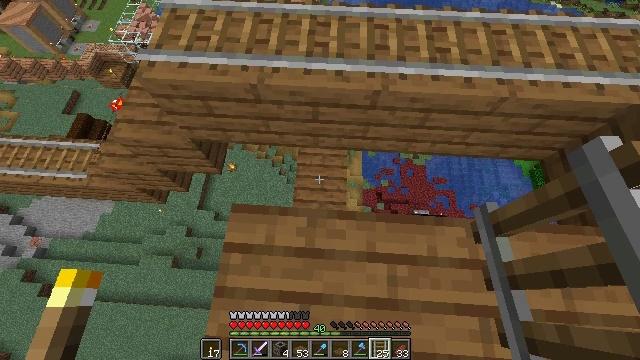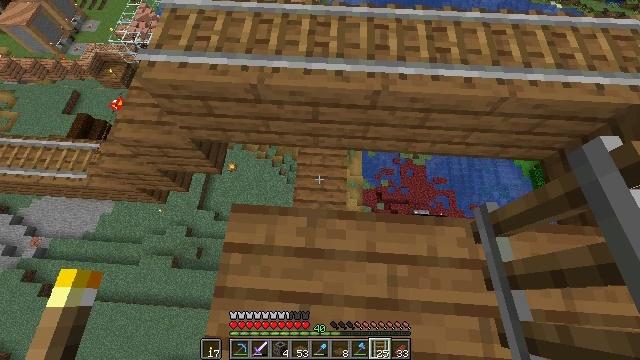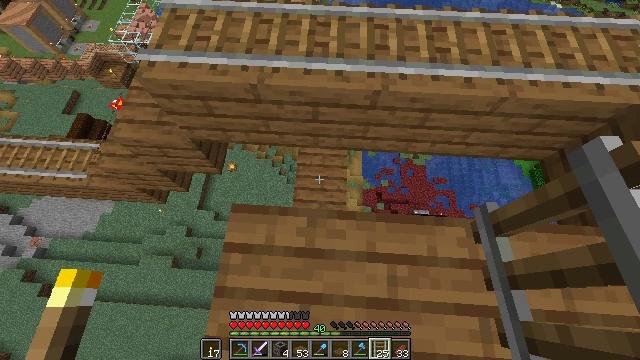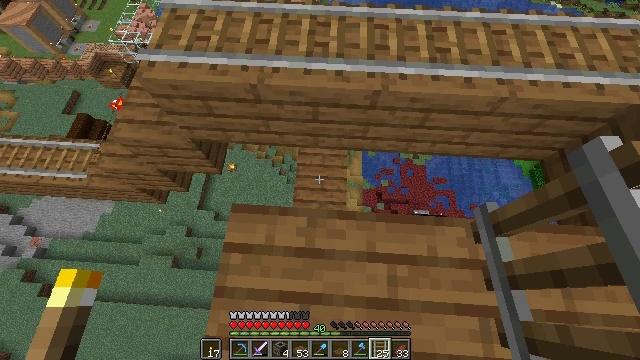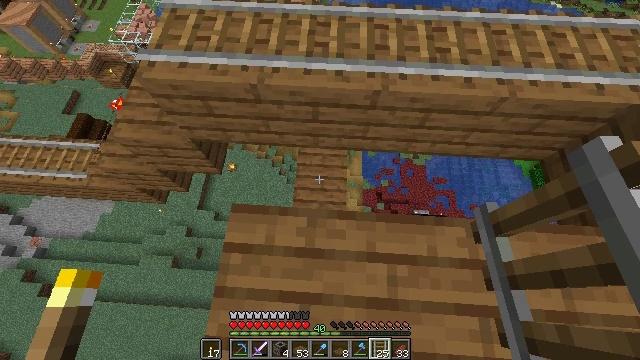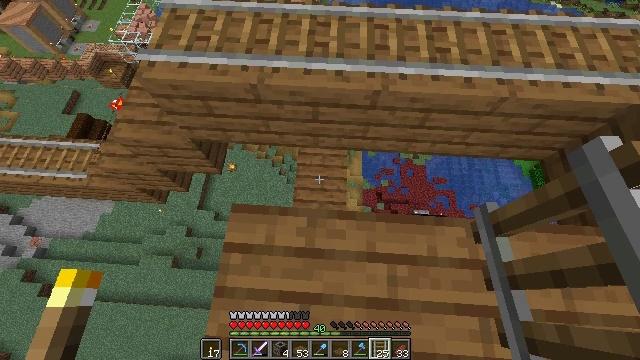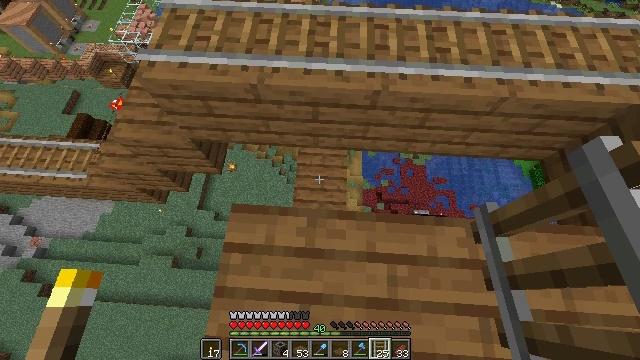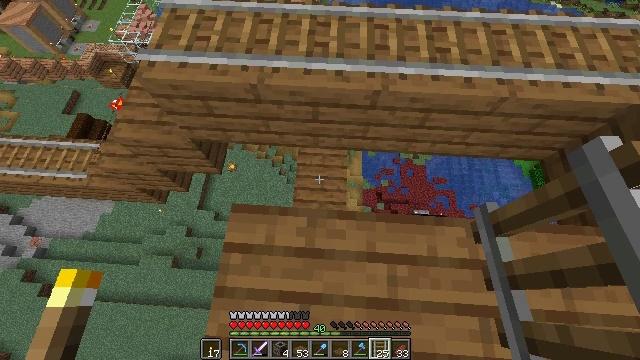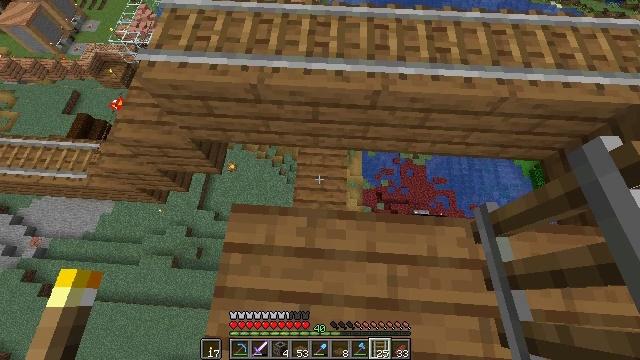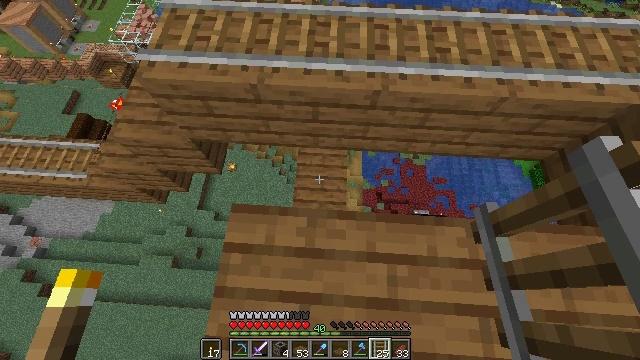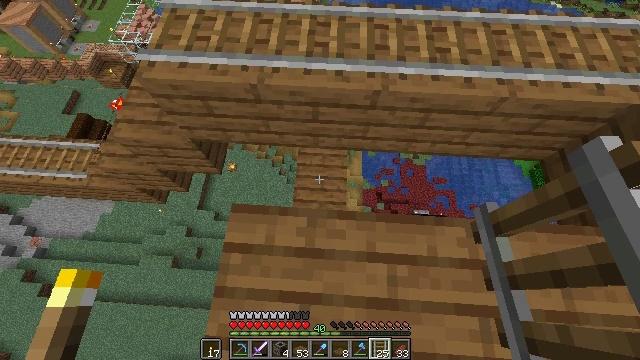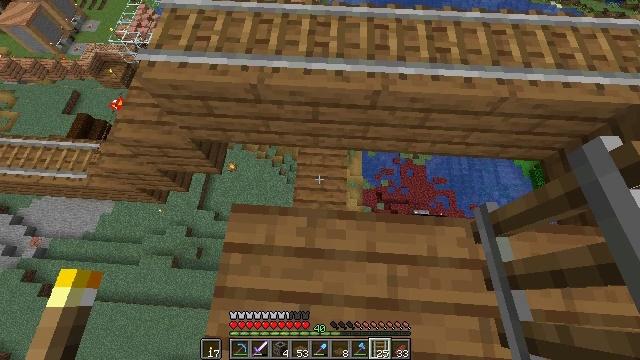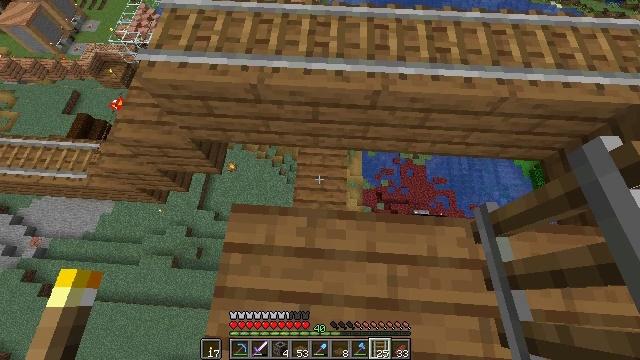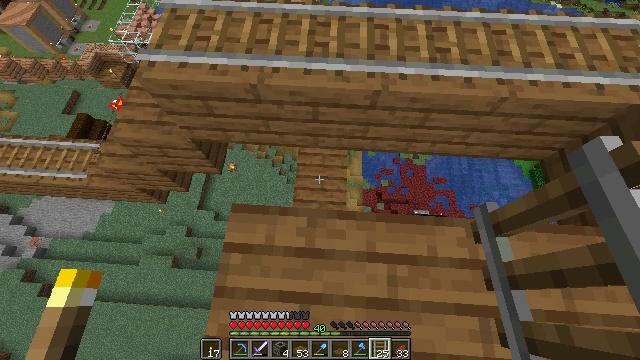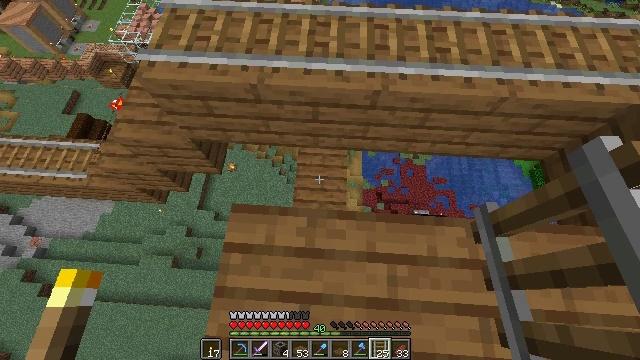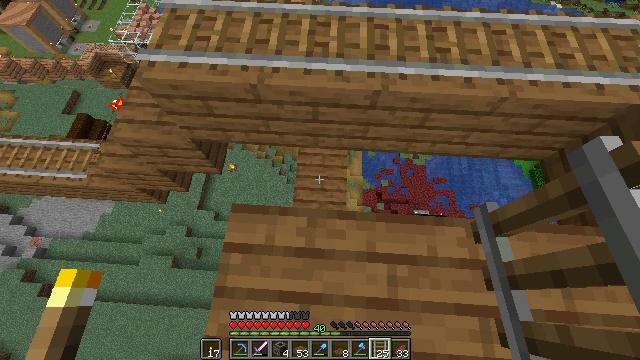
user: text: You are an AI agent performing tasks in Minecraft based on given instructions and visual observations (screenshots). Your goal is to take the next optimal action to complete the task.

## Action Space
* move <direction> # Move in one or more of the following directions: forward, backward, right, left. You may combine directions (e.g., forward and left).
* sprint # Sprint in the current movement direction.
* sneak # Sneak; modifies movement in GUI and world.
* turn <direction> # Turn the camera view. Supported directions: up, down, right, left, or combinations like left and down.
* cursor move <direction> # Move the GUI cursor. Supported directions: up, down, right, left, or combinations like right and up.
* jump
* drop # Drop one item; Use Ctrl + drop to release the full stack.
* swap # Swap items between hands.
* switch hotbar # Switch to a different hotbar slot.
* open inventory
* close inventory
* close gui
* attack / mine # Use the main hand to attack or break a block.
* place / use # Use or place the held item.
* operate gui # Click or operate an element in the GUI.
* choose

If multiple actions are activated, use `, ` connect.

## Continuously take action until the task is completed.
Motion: motion action
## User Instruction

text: Combine ingredients at the crafting table to get rabbit stew.
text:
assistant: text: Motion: no_op
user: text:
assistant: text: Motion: no_op
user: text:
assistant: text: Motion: no_op
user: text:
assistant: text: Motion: no_op
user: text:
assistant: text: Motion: no_op
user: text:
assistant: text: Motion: no_op
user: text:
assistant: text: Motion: no_op
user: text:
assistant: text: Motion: no_op
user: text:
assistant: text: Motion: no_op
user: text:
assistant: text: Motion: no_op
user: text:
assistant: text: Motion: no_op
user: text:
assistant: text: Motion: no_op
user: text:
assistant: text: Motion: no_op
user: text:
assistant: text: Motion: no_op
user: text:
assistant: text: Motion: no_op
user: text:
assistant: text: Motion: no_op
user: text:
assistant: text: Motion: no_op
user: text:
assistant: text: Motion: no_op
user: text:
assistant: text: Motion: no_op
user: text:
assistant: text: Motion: no_op
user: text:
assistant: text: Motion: no_op
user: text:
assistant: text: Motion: no_op
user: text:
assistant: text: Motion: no_op
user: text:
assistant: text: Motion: no_op
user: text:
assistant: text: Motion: no_op
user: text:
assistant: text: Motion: no_op
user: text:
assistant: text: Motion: no_op
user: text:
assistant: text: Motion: no_op
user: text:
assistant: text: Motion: no_op
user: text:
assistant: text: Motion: no_op